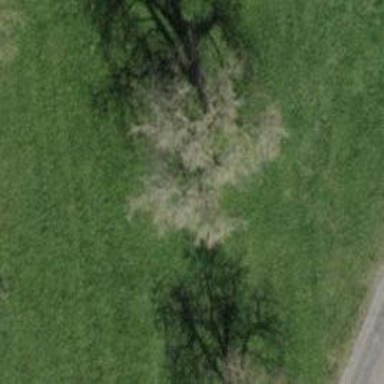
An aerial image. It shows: Deciduous tree with broadleaved leaves.